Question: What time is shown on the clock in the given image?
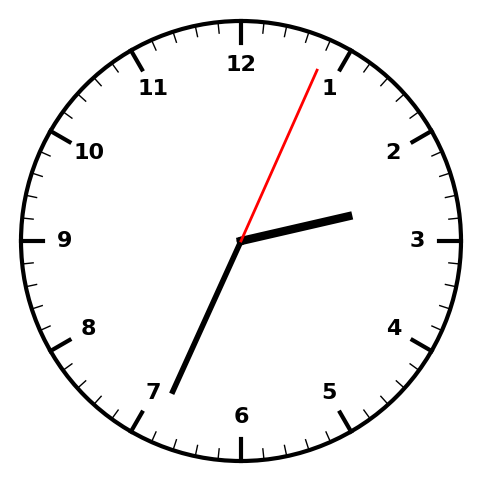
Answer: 02:34:04